Interaction volume radius: 5 \u00c5
Interaction volume height: 25 \u00c5
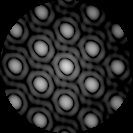
Disorder parameter: 0.01942